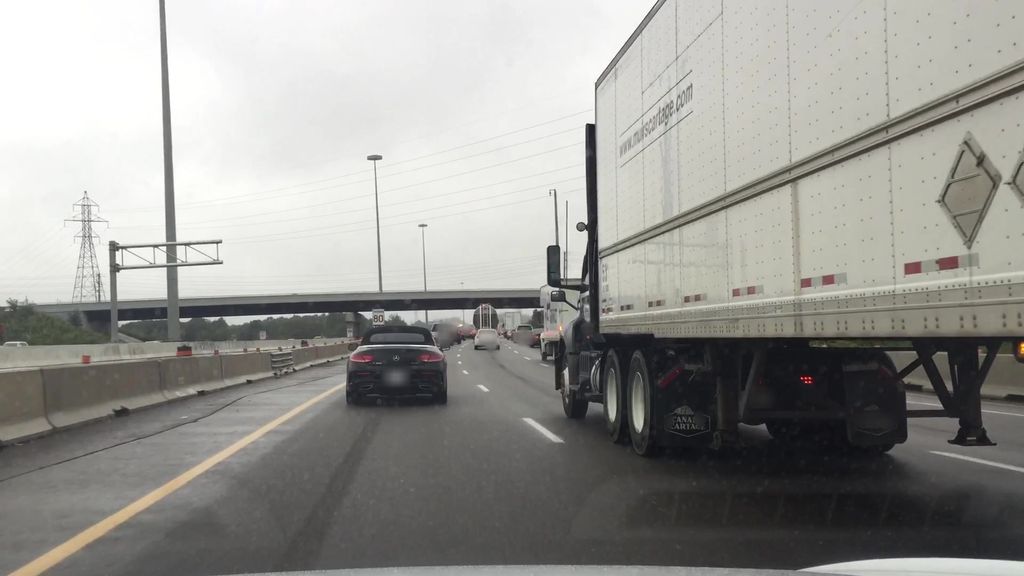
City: kitchener-waterloo